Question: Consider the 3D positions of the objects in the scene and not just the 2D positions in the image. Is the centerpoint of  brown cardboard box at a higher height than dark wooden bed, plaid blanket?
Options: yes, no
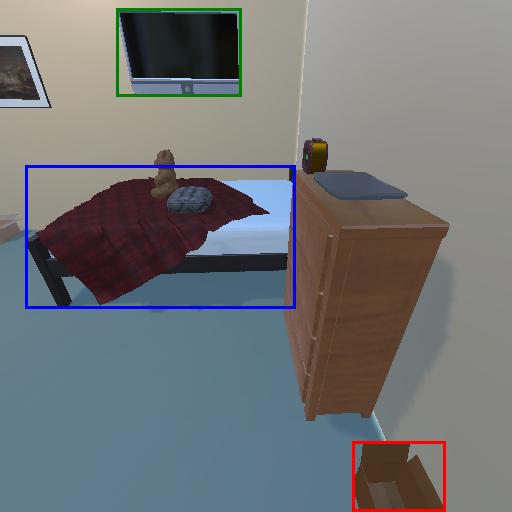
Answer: yes